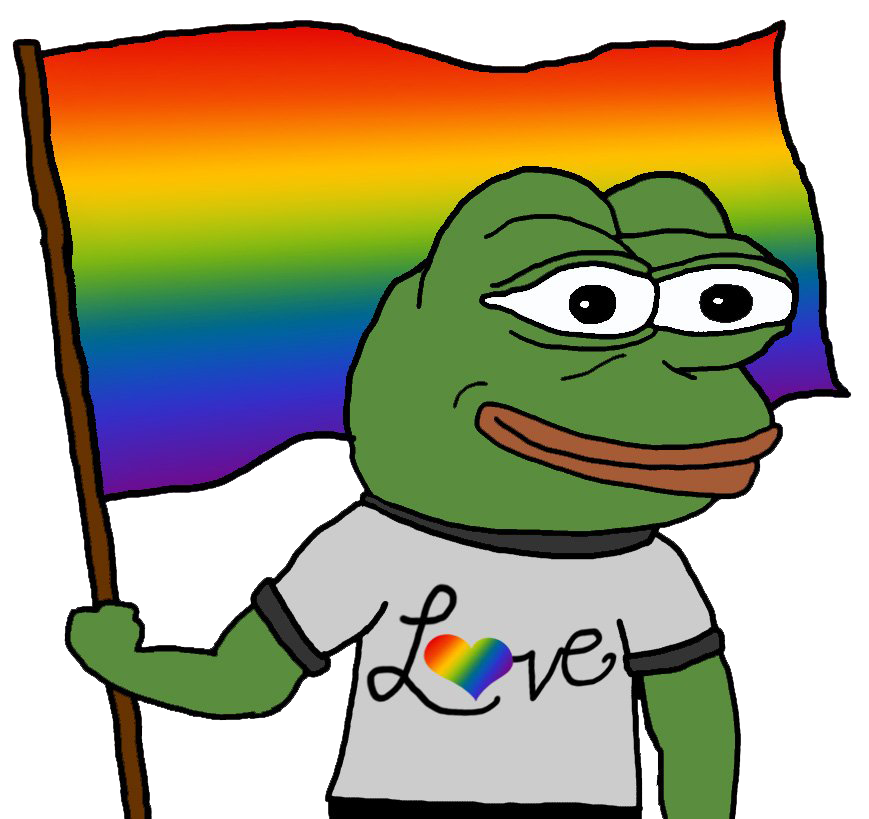
Label: 5_Pepe